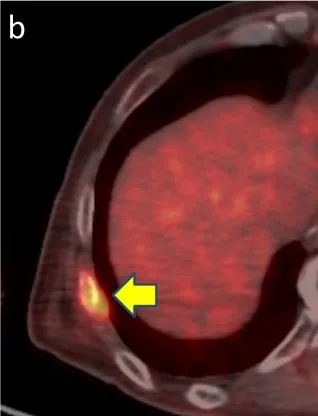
B) PET-CT showed metastasis in the right eighth rib.
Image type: radiology (pet)